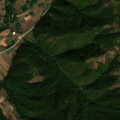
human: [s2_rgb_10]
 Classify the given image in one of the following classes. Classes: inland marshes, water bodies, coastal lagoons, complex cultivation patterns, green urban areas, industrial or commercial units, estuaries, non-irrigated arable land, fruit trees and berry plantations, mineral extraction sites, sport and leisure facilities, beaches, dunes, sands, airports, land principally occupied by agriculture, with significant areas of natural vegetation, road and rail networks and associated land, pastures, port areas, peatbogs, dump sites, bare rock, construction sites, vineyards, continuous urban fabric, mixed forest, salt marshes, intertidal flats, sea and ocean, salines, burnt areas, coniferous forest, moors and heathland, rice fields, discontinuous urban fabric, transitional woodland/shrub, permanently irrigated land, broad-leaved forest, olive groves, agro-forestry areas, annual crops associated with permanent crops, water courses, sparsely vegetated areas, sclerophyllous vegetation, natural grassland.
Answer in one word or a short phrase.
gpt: complex cultivation patterns, land principally occupied by agriculture, with significant areas of natural vegetation, broad-leaved forest, transitional woodland/shrub